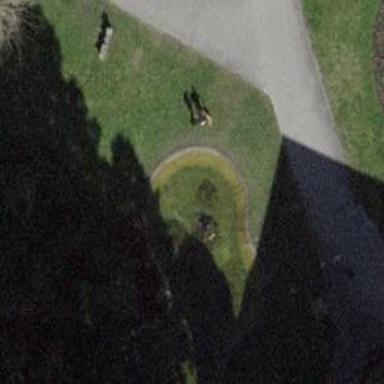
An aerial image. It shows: Fountain featuring statue.